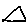
Label: triangle